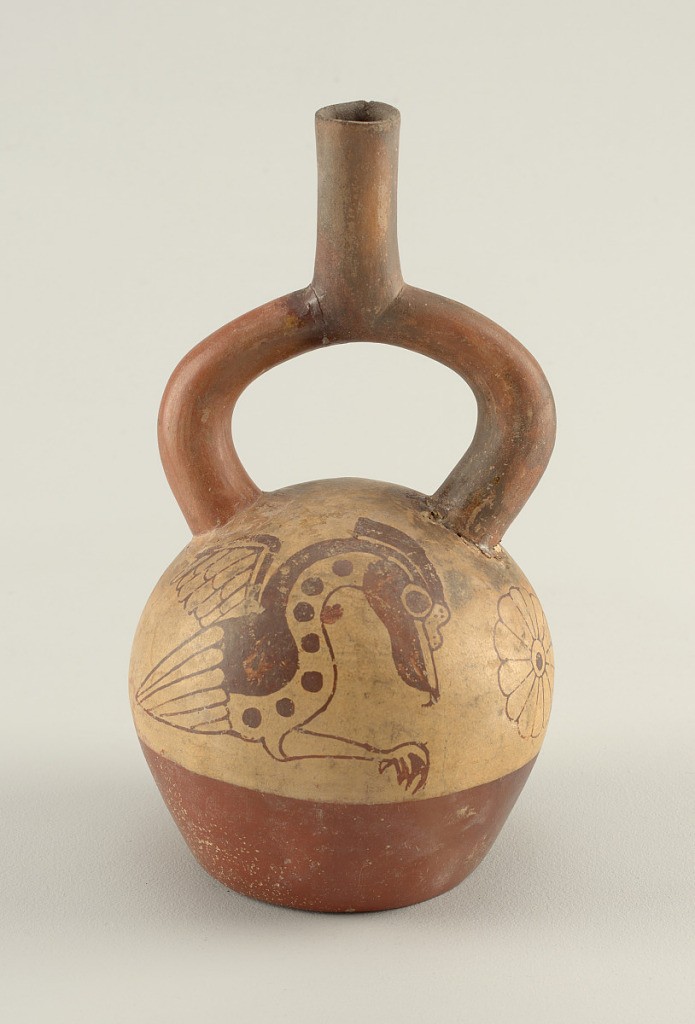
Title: Vessel
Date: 500–1000
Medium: Painted earthenware
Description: Globular body, painted red on lower third; on upper part yellow slip, with painted birds with flapping wings and dots on neck and breast; between them, two rosettes.  Crooked stirrup spout (broken and repaired).